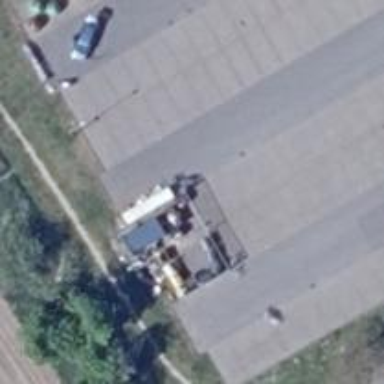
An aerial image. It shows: Recycling facility.